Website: ulta-beauty
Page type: payment
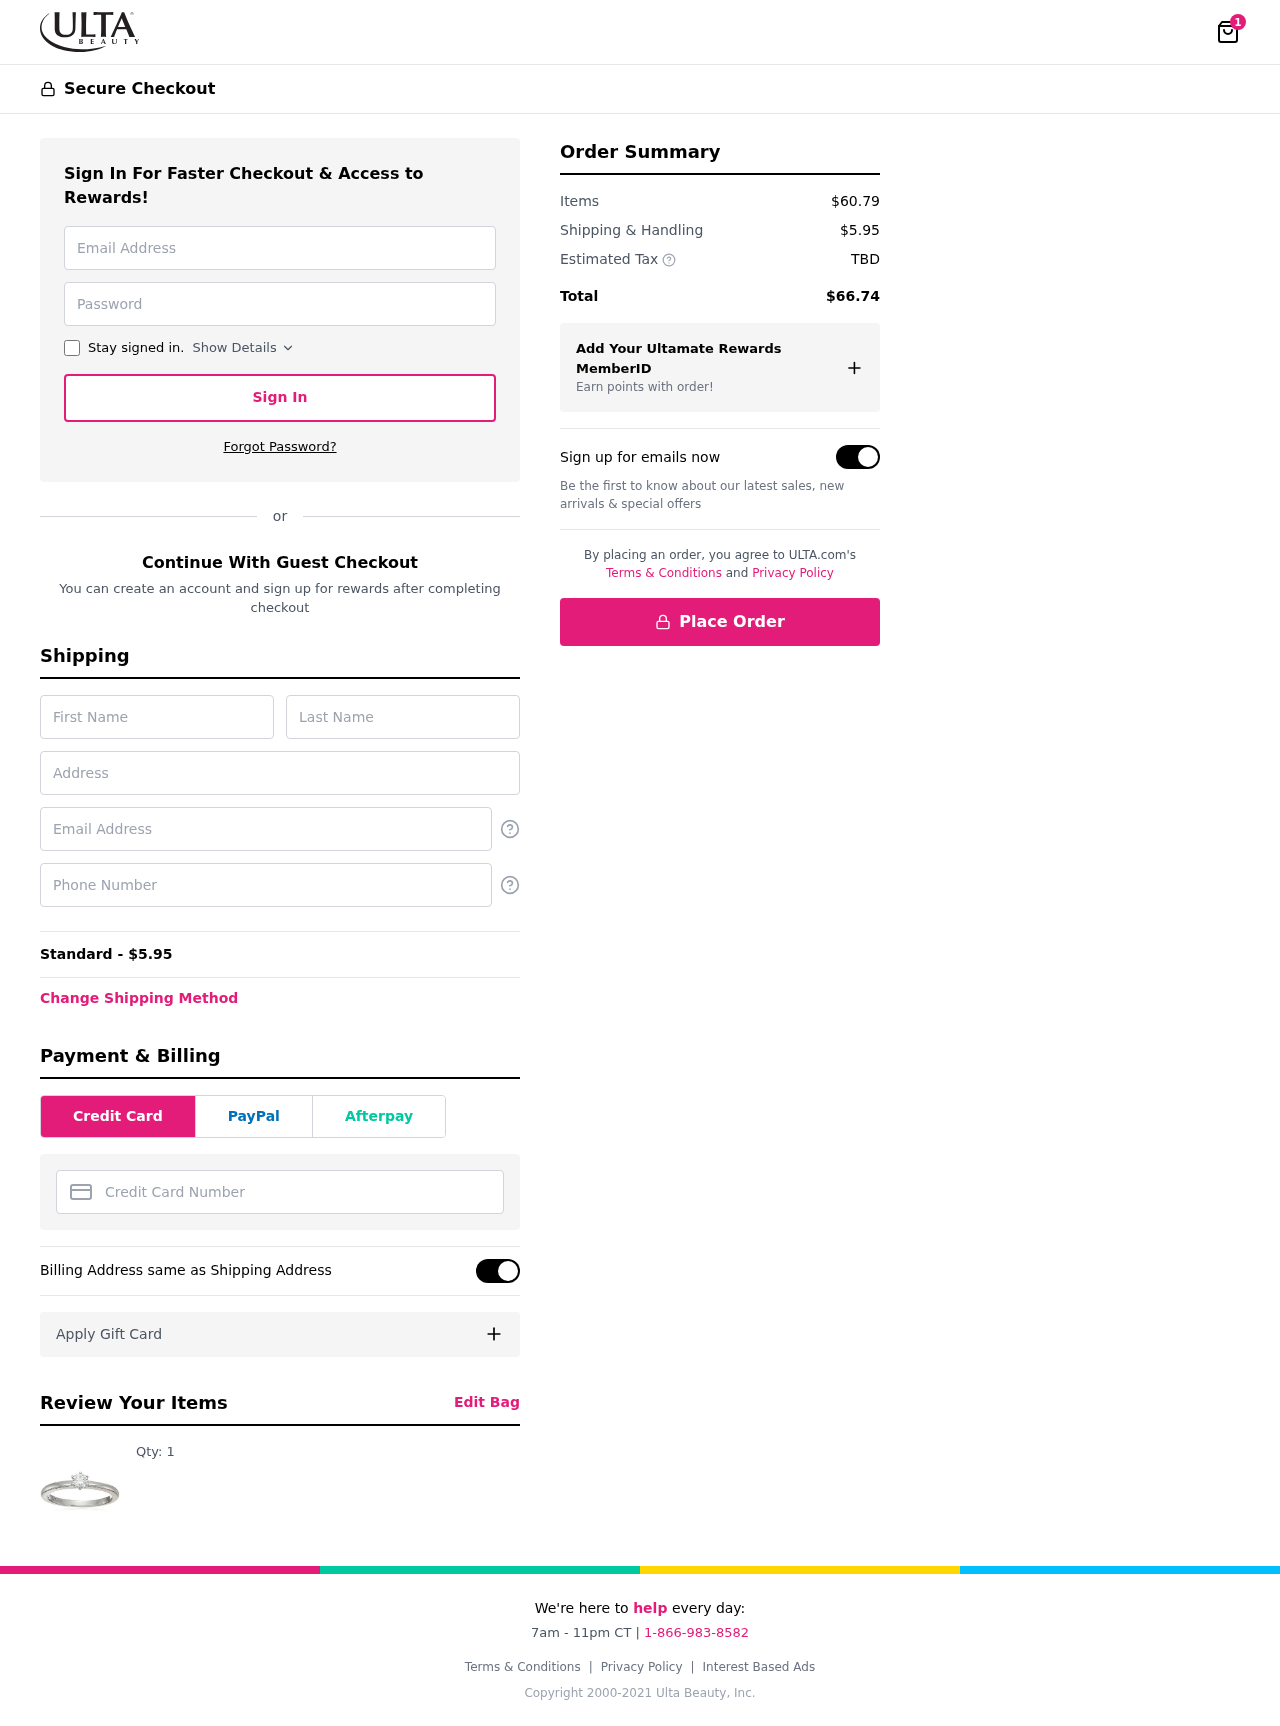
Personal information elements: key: PII_CARD_NUMBER
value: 6011 4985 2844 4300
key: PII_EMAIL
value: frank_bush@yahoo.com
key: PII_FIRSTNAME
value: Frank
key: PII_LASTNAME
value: Bush
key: PII_PHONE
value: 7294869500
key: PII_STREET
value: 13066 David Estates Suite 478
Product elements: key: PRODUCT1_QUANTITY
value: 1
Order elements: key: ORDER_NUM_ITEMS
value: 1
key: ORDER_SHIPPING_COST
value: $5.95
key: ORDER_SHIPPING_COST
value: Standard - $5.95
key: ORDER_SUBTOTAL
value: $60.79
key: ORDER_TAX
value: TBD
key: ORDER_TOTAL
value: $66.74